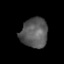
Tissue: skin
Cell type: Fibroblasts
Senescence score: 0.7721
Nuclear area (px): 786
Mean DAPI intensity: 89.435